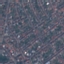
Land use / land cover: Residential